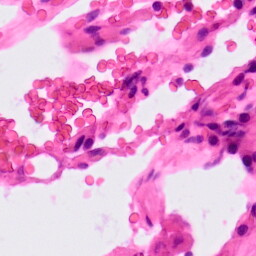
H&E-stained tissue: Lung